Question: When running a GitHub Actions matrix workflow, how can we allow a job to fail, continue running all the other jobs, and also mark the workflow itself as failed?
Below in this image, you can see that the workflow passes even after a job failed. We need to mark the workflow as failed in this case.

Here is the small portion of my workflow yaml file.
continue-on-error line will continue the workflow even if a job fails but how do we get the whole workflow marked as failed?
'''
matrixed:
runs-on: ubuntu-latest
continue-on-error: true
timeout-minutes: 60
defaults:
run:
shell: bash
working-directory: myDir
strategy:
matrix:
testgroups:
[
"bookingpage-docker-hub-parallel",
"bookingpage-docker-hub-parallel-group-1",
"bookingpage-payments",
]
'''
I did find this <URL>, but this is about steps and we need to know about jobs.
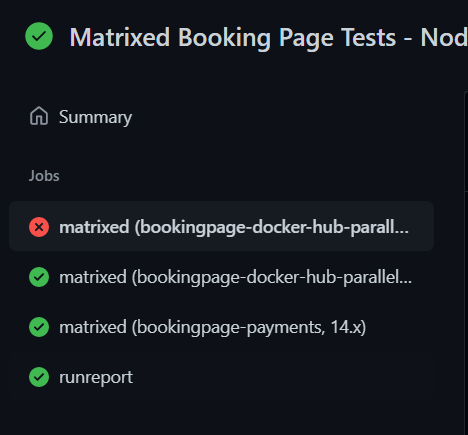
Answer: Use <URL> for the 'strategy' and don't set 'continue-on-error' on the job.
'''
matrixed:
runs-on: ubuntu-latest
timeout-minutes: 60
defaults:
run:
shell: bash
working-directory: myDir
strategy:
fail-fast: false
matrix:
testgroups:
[
"bookingpage-docker-hub-parallel",
"bookingpage-docker-hub-parallel-group-1",
"bookingpage-payments",
]
'''